Aerial crown-view tile of a tropical tree (Barro Colorado Island, Panama), acquired 20250915:
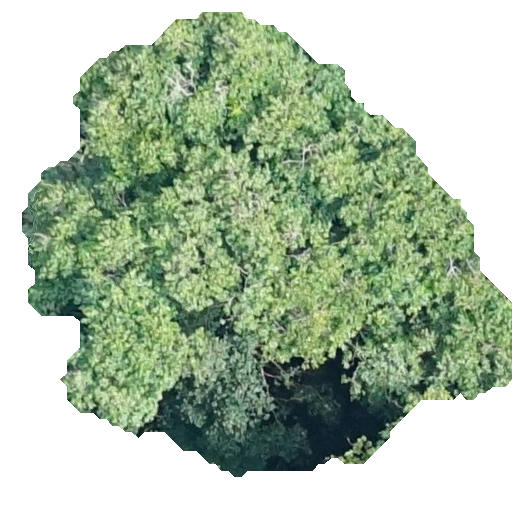
Species: Quararibea asterolepis
GBIF accepted scientific name: Quararibea asterolepis
Crown area: 223.909 m²